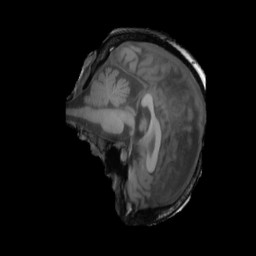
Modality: T1w
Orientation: sagittal
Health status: ill
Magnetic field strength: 3 T